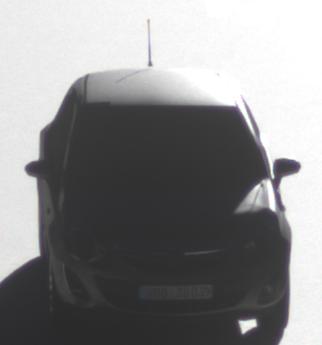
Make: Opel
Model: Corsa 1.2
Detailed model: Corsa (D)
Model produced from: 2011/01
Model produced until: 2014/08
Doors: 3
Color: gray
Road condition: dry road
Daytime: sunrise or sunset
Contrast: high contrast